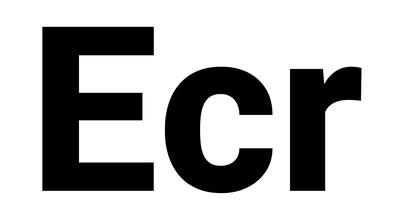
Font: Roboto_ExtraBold